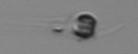
Label: Apedinella